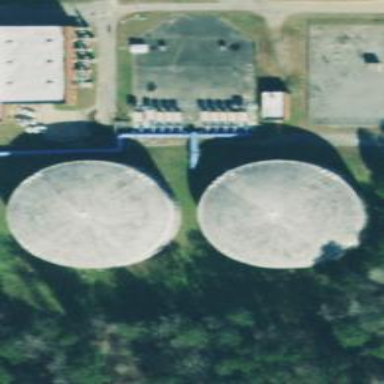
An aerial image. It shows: Building with water storage tank. The tank is used for storing water.